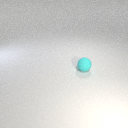
small cyan rubber sphere